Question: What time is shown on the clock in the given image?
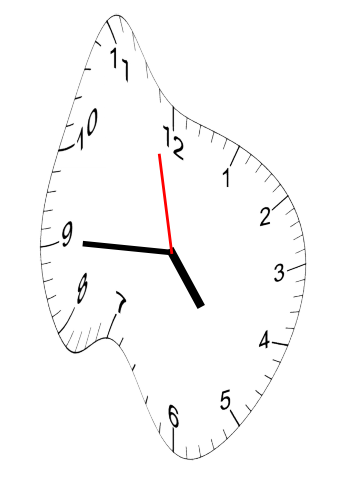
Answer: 04:44:58